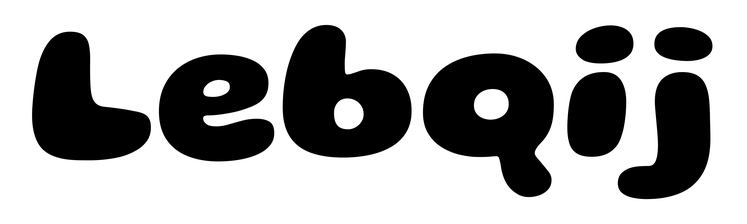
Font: Gluten_ExtraBold